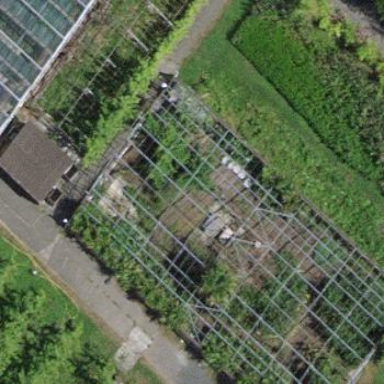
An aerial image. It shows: Greenhouse.